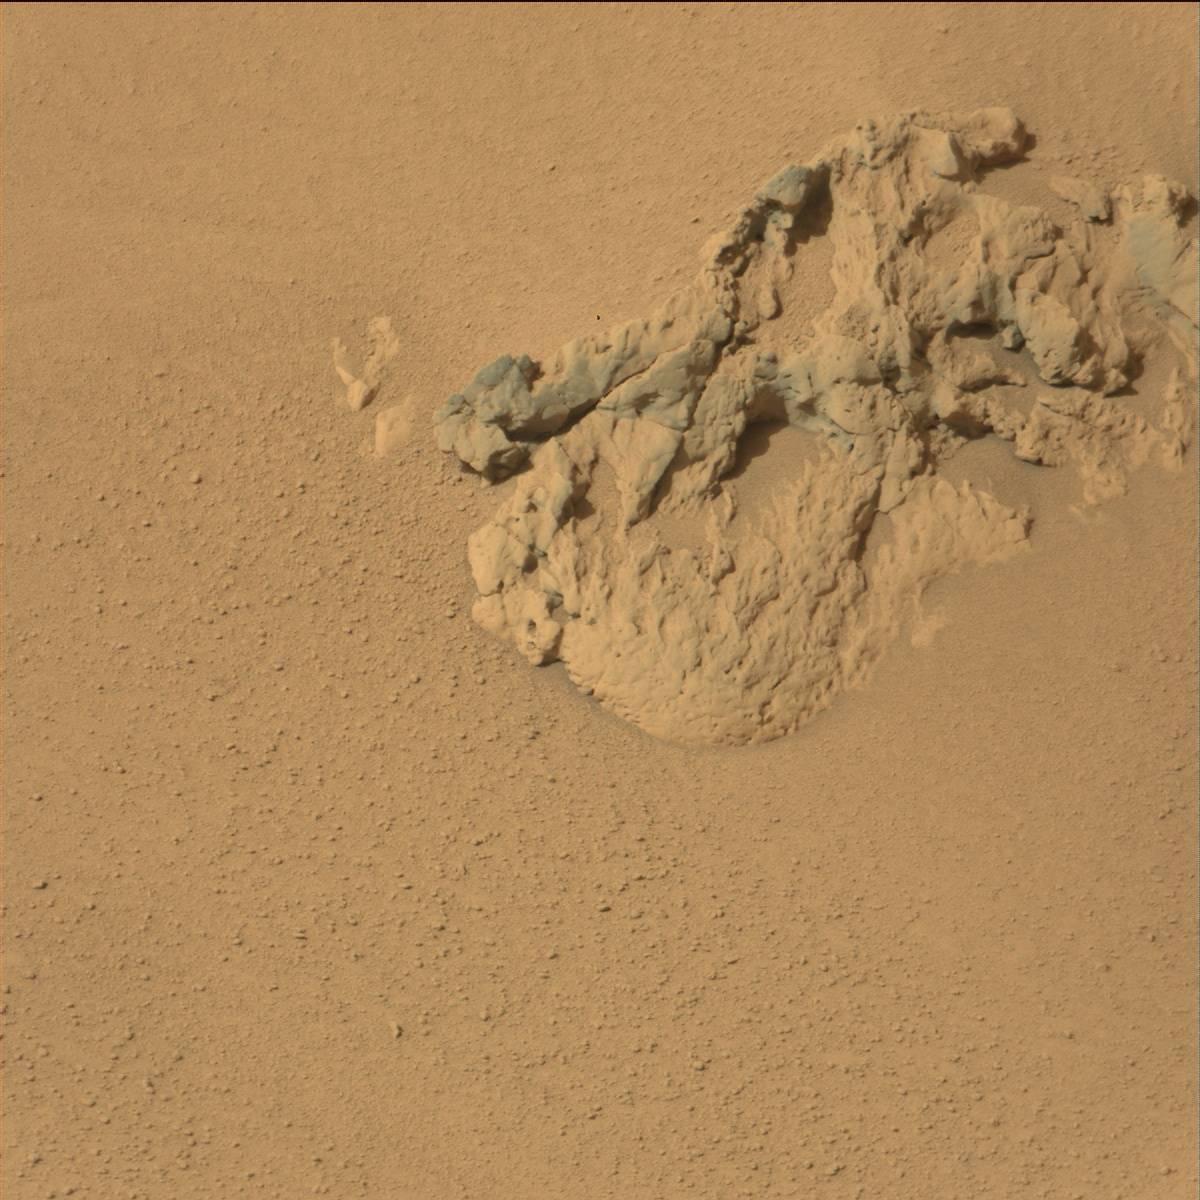
Terrain classes present: Bedrock, Sand / Soil